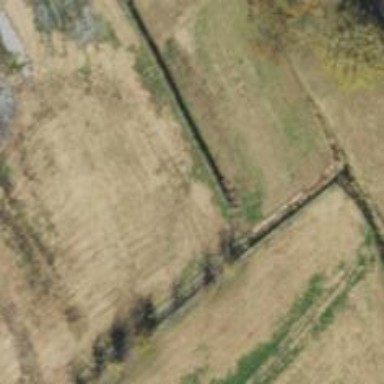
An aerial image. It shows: Abandoned railway.